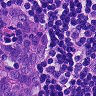
Metastatic tissue present: yes